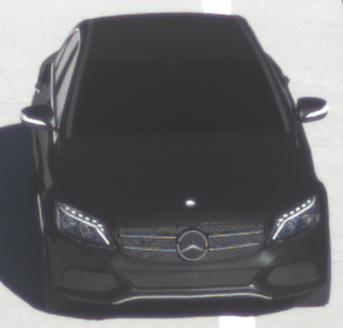
Make: Mercedes-Benz
Model: C 160
Detailed model: C-Class (205) Limousine
Model produced from: 2015/04
Model produced until: 2018/04
Doors: 4
Color: black
Road condition: dry road
Daytime: morning or afternoon
Contrast: high contrast